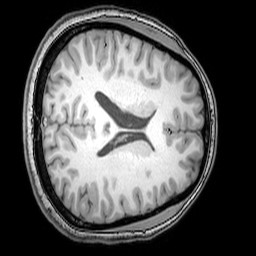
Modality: T1w
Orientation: axial
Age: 26
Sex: female
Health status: healthy
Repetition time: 0.081 s
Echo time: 0.037 s